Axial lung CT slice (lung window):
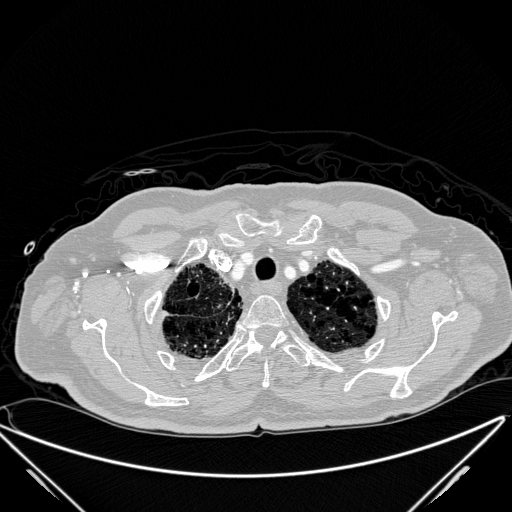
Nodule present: no